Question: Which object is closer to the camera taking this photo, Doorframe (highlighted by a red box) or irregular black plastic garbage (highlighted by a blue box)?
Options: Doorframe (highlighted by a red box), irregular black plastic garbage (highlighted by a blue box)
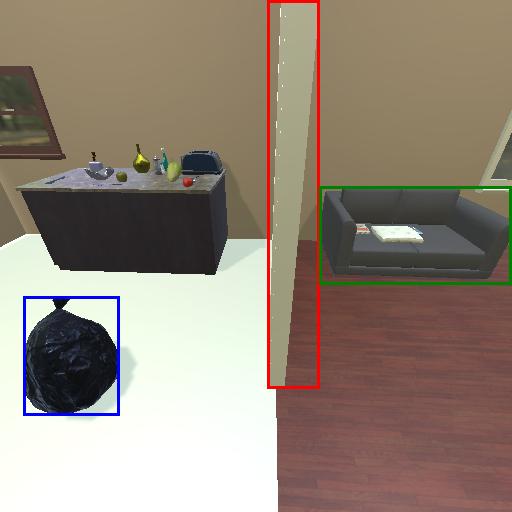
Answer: Doorframe (highlighted by a red box)